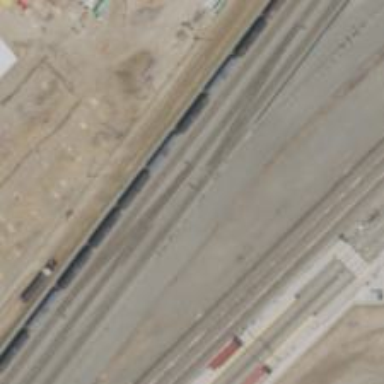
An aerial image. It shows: Railway yard.